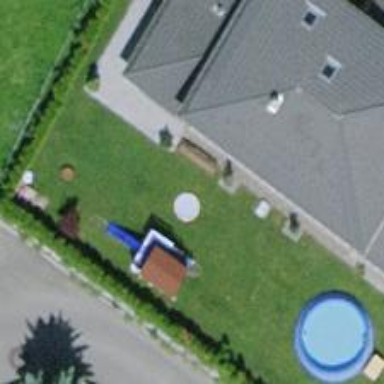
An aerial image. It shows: Swimming pool located in leisure land.